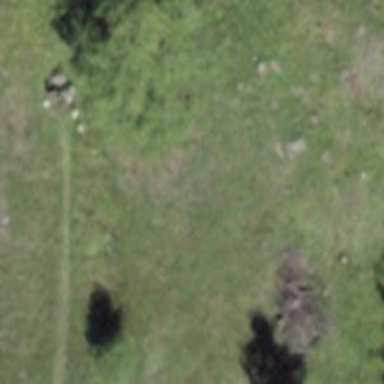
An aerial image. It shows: Path.